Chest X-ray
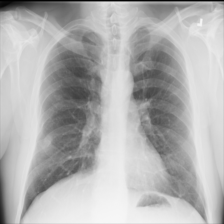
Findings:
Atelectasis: negative
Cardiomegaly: negative
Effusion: negative
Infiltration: negative
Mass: negative
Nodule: negative
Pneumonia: negative
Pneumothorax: negative
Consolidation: negative
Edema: negative
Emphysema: negative
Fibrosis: negative
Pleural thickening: negative
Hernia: negative